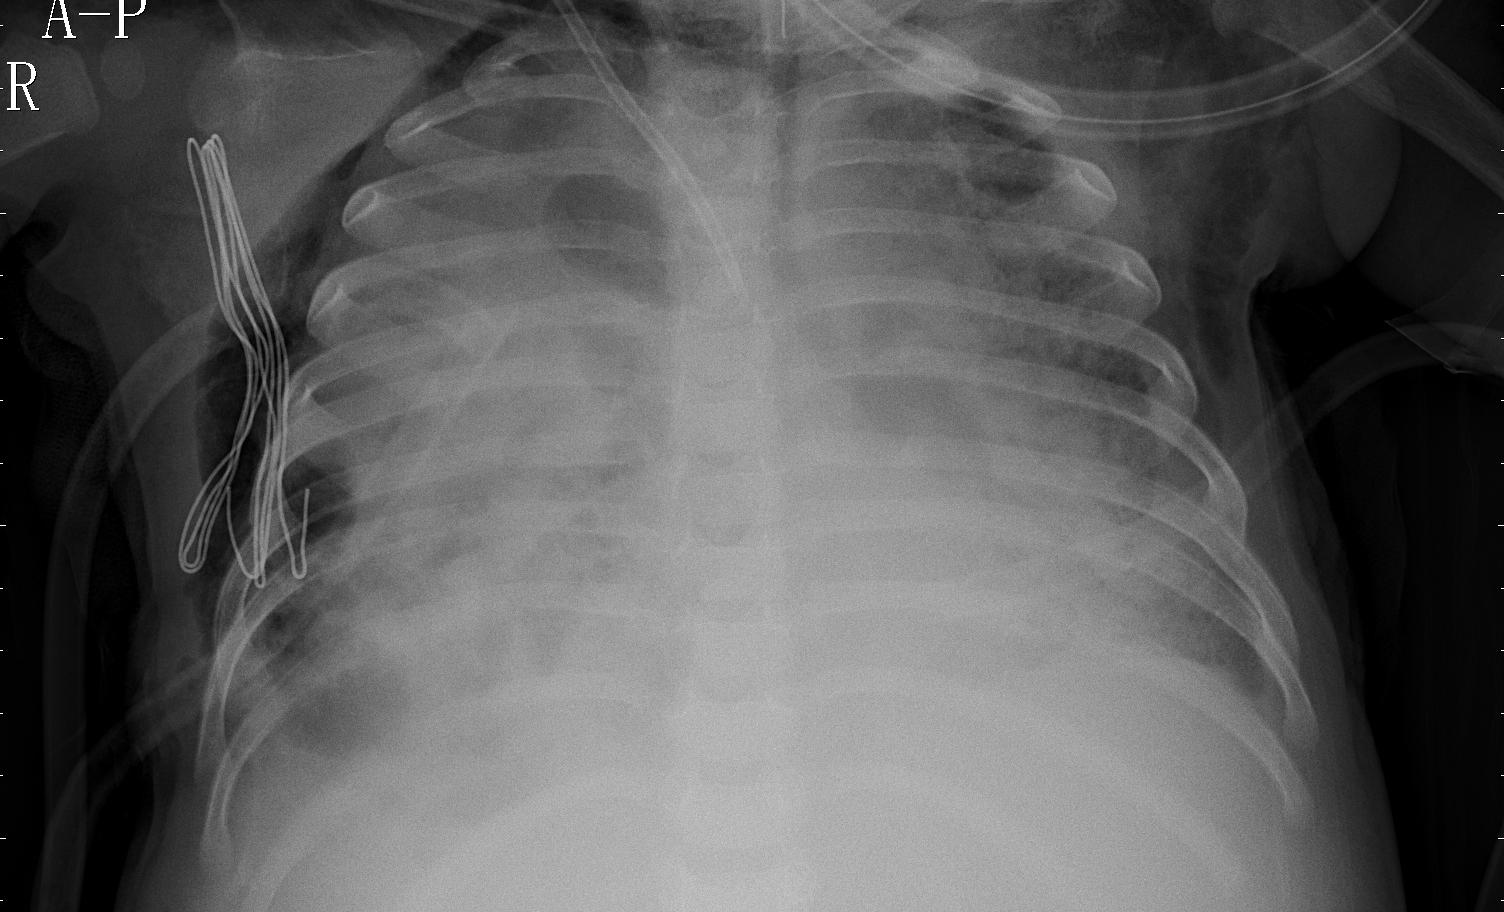
Diagnosis: PNEUMONIA